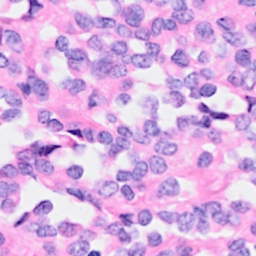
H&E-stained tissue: Breast